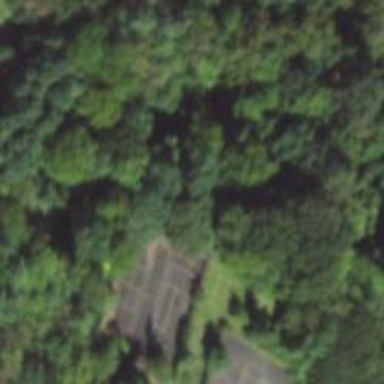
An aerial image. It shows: Tennis court in leisure pitch.